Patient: sex M, age 55
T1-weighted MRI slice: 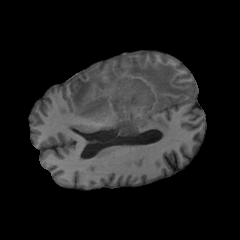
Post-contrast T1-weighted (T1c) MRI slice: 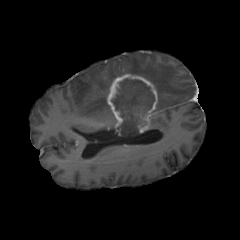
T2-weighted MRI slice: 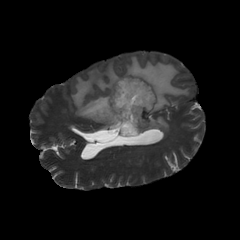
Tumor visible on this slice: yes
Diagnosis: Glioblastoma, IDH-wildtype
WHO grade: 4